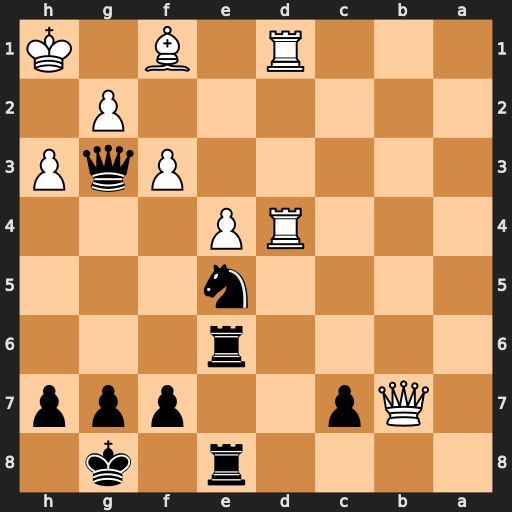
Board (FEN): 4r1k1/1Qp2ppp/4r3/4n3/3RP3/5PqP/6P1/3R1B1K
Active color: b
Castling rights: -
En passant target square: -
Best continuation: Nxf3 Qxc7 Qxc7